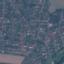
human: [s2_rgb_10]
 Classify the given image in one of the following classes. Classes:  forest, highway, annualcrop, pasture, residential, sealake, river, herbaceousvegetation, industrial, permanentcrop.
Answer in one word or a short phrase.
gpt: Residential